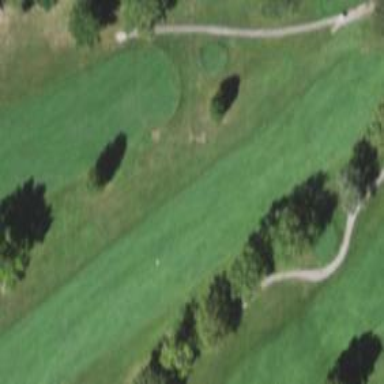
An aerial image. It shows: View of golf hole.